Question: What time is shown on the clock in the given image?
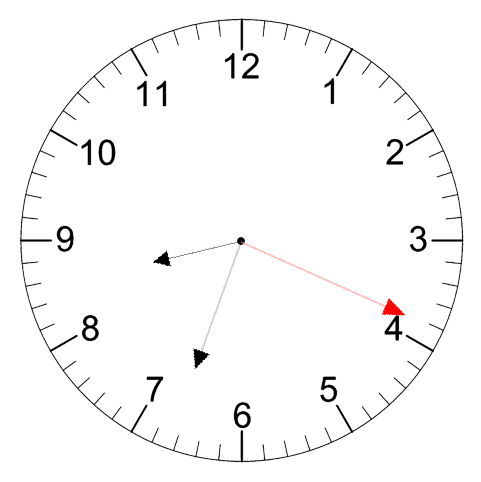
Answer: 08:33:19